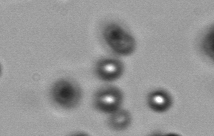
Label: Phaeocystis